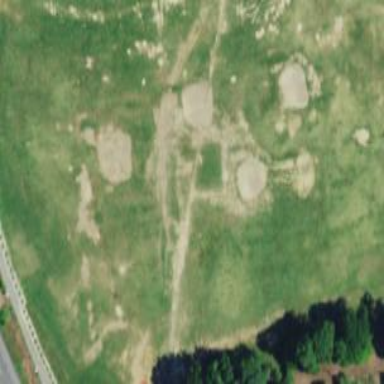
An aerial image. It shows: Driving range for golf on grass.